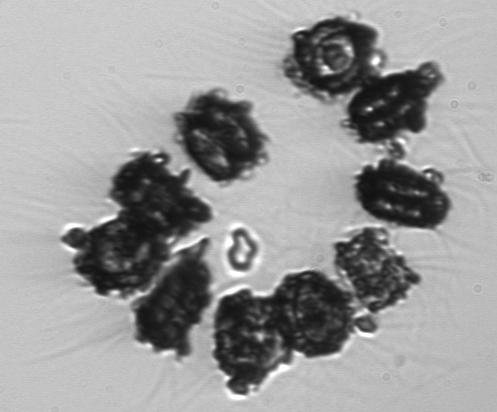
Label: Thalassiosira_TAG_external_detritus